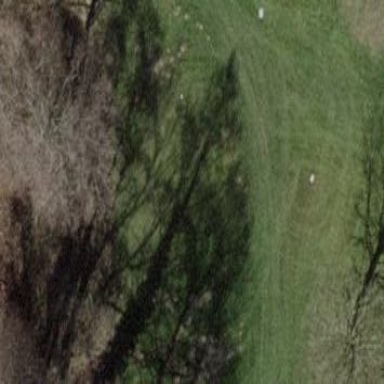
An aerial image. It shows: Grass area designated as golf tee.